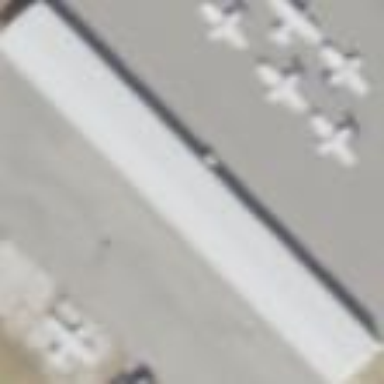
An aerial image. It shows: Building that is hangar at the airport.